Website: walmart
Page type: billing-address
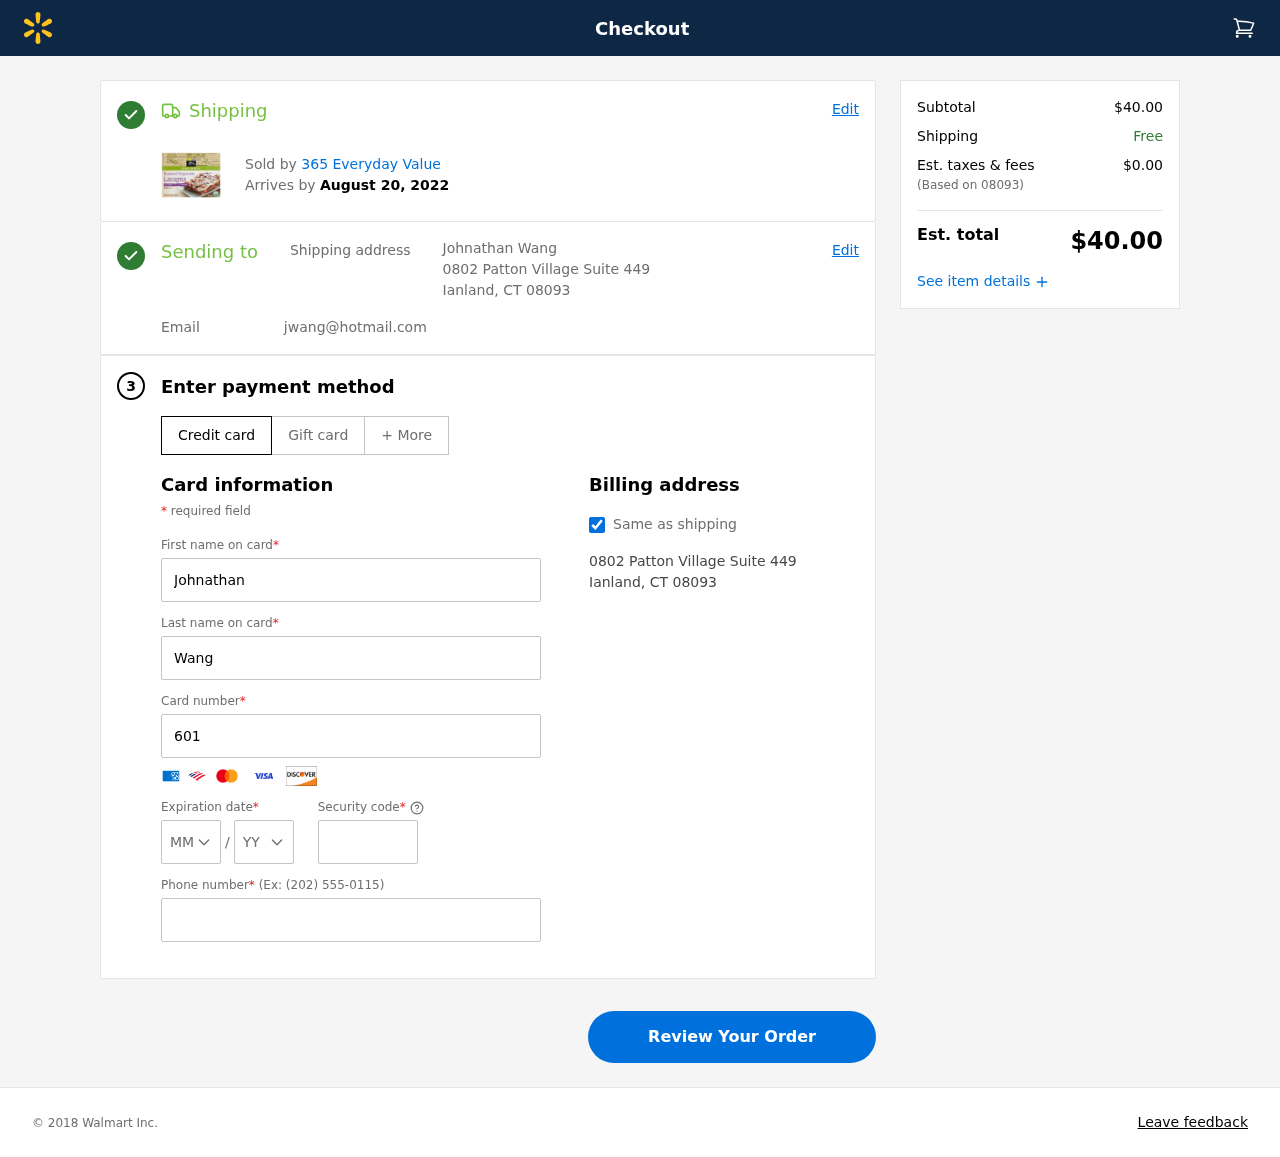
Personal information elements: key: PII_CARD_CVV
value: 427
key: PII_CARD_EXPIRY_MONTH
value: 02
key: PII_CARD_EXPIRY_YEAR
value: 28
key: PII_CARD_NUMBER
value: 6011 9904 2108 8721
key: PII_CITY_STATE_ZIP
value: Ianland, CT 08093
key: PII_EMAIL
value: jwang@hotmail.com
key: PII_FIRSTNAME
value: Johnathan
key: PII_FULLNAME
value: Johnathan Wang
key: PII_LASTNAME
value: Wang
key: PII_PHONE
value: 4793149059
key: PII_POSTCODE
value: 08093
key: PII_STREET
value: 0802 Patton Village Suite 449
Product elements: key: PRODUCT1_BRAND
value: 365 Everyday Value
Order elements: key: ORDER_DELIVERY_DATE
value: August 20, 2022
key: ORDER_SUBTOTAL
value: $40.00
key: ORDER_TAX
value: $0.00
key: ORDER_TOTAL
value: $40.00